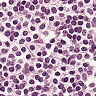
Metastatic tissue present: no